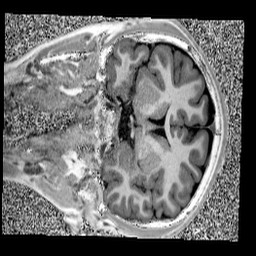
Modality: UNIT1
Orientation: coronal
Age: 12
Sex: male
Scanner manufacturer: siemens
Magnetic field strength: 3 T
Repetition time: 4 s
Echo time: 0.00299 s